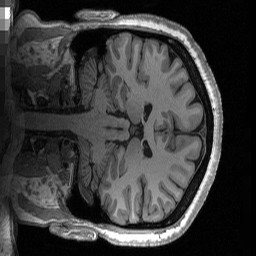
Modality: T1w
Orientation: coronal
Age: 26
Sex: female
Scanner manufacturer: siemens
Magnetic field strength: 3 T
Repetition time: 2.53 s